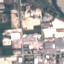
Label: Industrial